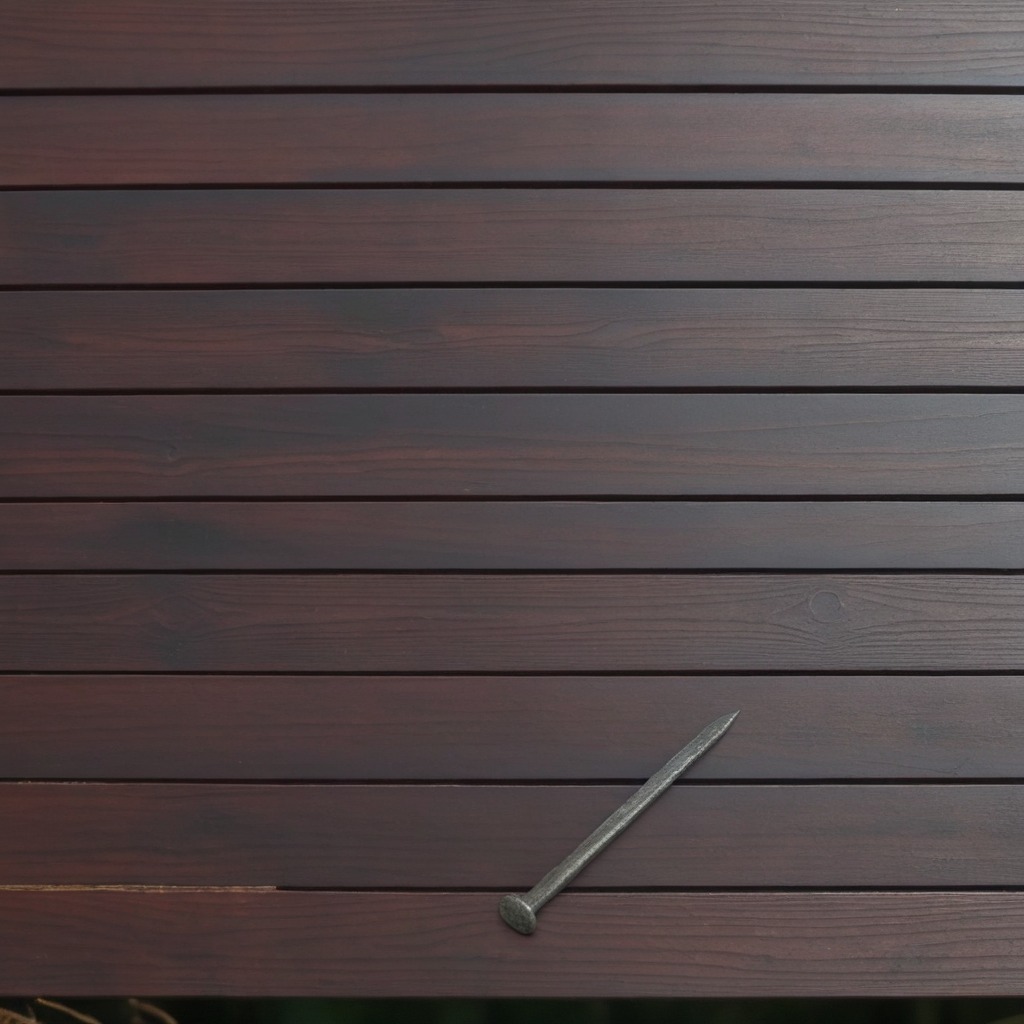
A iron nail lies on a wooden table.